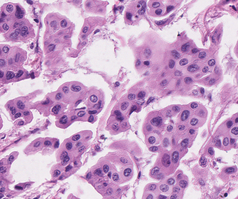
Tumor epithelial tissue: yes
Tumor-associated stroma tissue: no
Normal tissue: no